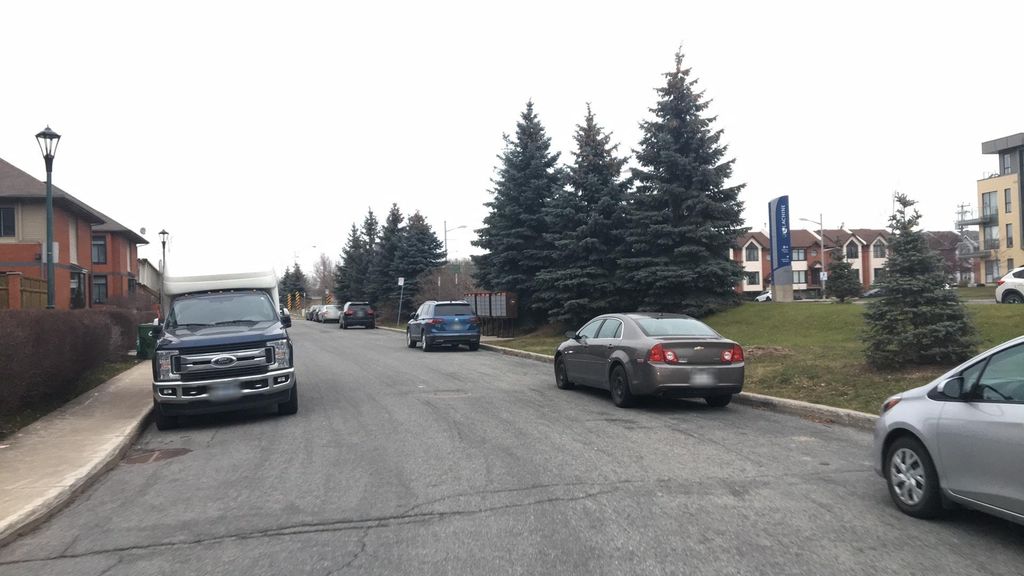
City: montreal